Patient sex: F
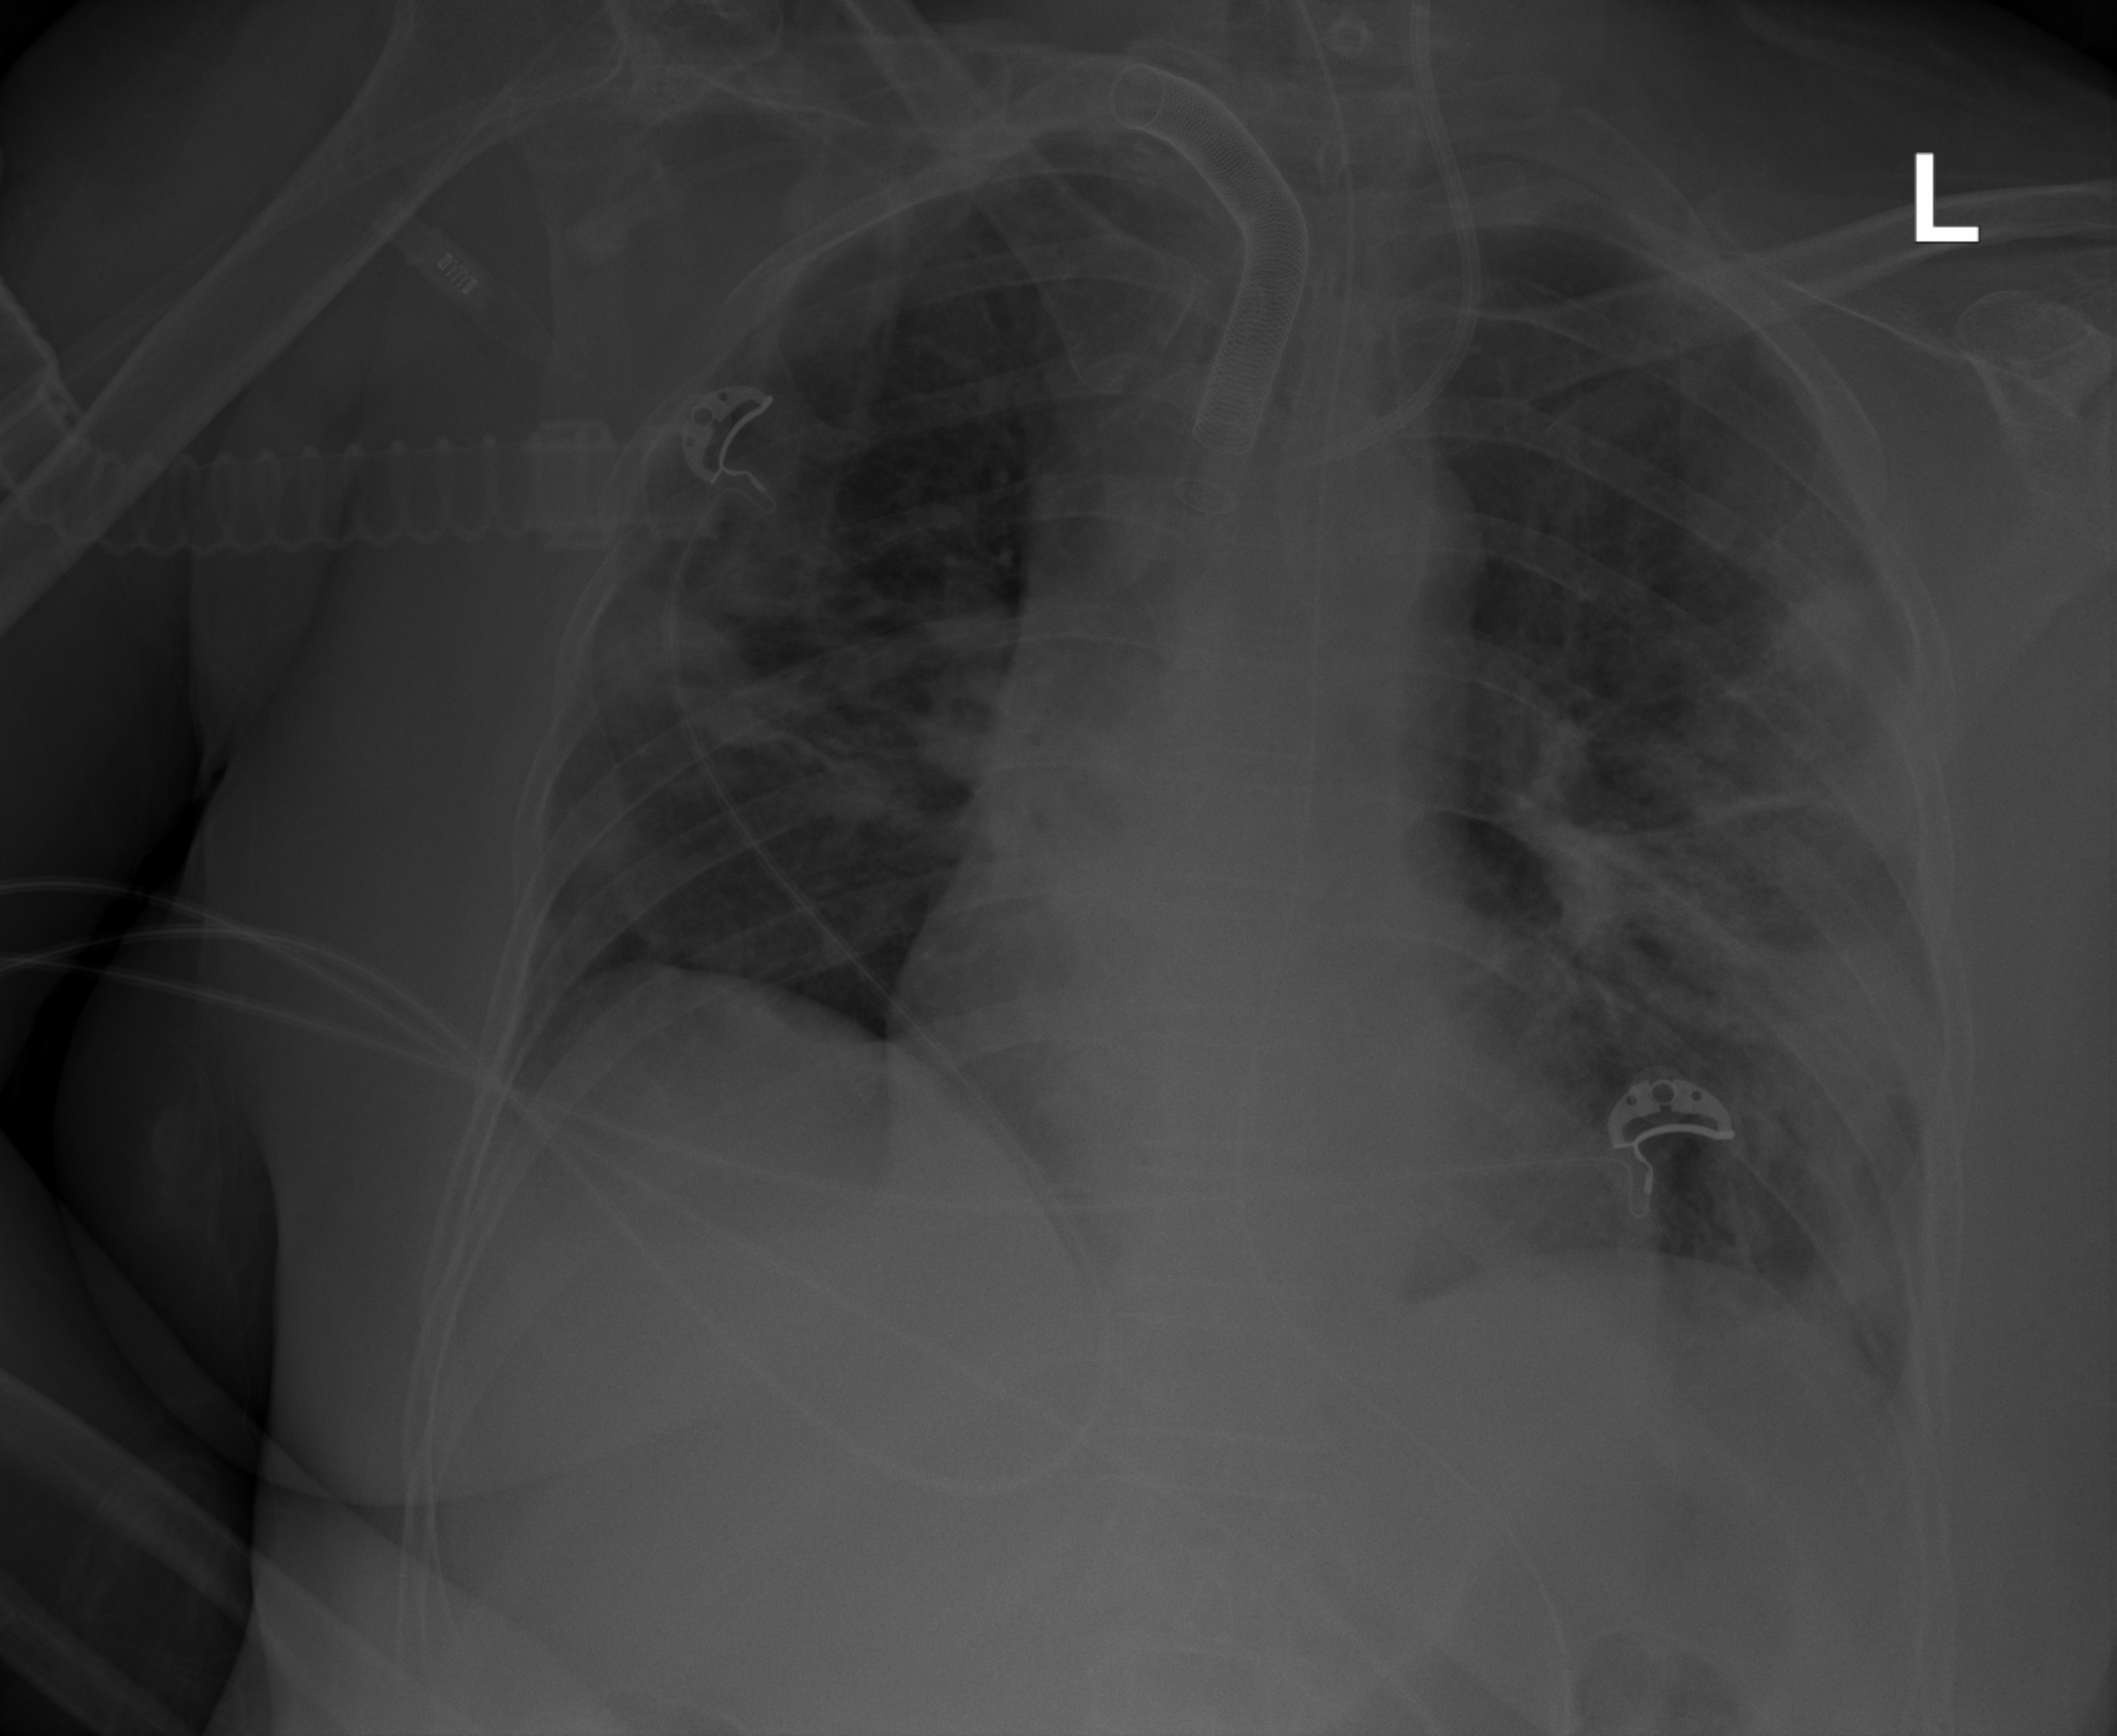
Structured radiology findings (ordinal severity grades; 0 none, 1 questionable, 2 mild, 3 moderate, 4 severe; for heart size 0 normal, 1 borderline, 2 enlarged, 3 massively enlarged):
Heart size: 0
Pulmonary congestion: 0
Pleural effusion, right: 0
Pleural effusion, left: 0
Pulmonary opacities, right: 2
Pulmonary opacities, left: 2
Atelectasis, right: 2
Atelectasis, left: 2